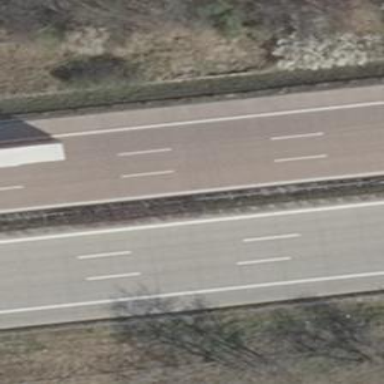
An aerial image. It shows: Concrete motorway.